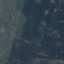
Land use / land cover class: HerbaceousVegetation